Question: I'm seriously confused what could be going wrong.
I'm logged into 'heroku run console' and trying to update a timestamp on my database.
I've run 'User.find(6)' to see that the user has a ':next_click = 2000-01-01...' i don't know why it's that value, but anyway, I do 'User.update 6, {:next_click => Time.utc(2015)}' and it seems to update properly saying '2015-01-01 00:00:00', however when I do another 'User.find(6)' it seems the time has switched back because it's not '2015-01-01 00:00:00'.
I'm really confused why it's not. Any insight?
SEE ATTACHED SCREENSHOT
'''
irb(main):033:0> User.update 6, {:next_click => Time.utc(2015) }
User Load (34.0ms) SELECT "users".* FROM "users" WHERE "users"."id" = $1 LIMIT 1 [["id", 6]]
(1.8ms) BEGIN
(2.2ms) UPDATE "users" SET "next_click" = '2015-01-01 00:00:00.000000', "updated_at" = '2012-05-24 00:13:26.197358' WHERE "users"."id" = 6
(2.2ms) COMMIT
=> #<User id: 6, name: "mazlix", gold: 10, points: 10, next_click: "2015-01-01 00:00:00", created_at: "2012-05-23 23:40:39", updated_at: "2012-05-24 00:13:26">
irb(main):034:0> User.find(6)
User Load (2.4ms) SELECT "users".* FROM "users" WHERE "users"."id" = $1 LIMIT 1 [["id", 6]]
=> #<User id: 6, name: "mazlix", gold: 10, points: 10, next_click: "2000-01-01 00:00:00", created_at: "2012-05-23 23:40:39", updated_at: "2012-05-24 00:13:26">
'''
The same thing happens with 'u = User.find(6)' 'u.next_click = Time.utc(2013)' then 'u.save'
'''
irb(main):001:0> u = User.find(6)
User Load (38.8ms) SELECT "users".* FROM "users" WHERE "users"."id" = $1 LIMIT 1 [["id", 6]]
=> #<User id: 6, name: "mazlix", gold: 10, points: 10, next_click: "2000-01-01 00:00:00", created_at: "2012-05-23 23:40:39", updated_at: "2012-05-24 00:57:28">
irb(main):002:0> u.next_click = Time.utc(2013)
=> 2013-01-01 00:00:00 UTC
irb(main):003:0> u
=> #<User id: 6, name: "mazlix", gold: 10, points: 10, next_click: "2013-01-01 00:00:00", created_at: "2012-05-23 23:40:39", updated_at: "2012-05-24 00:57:28">
irb(main):004:0> u.save
(10.9ms) BEGIN
(3.7ms) UPDATE "users" SET "next_click" = '2013-01-01 00:00:00.000000', "updated_at" = '2012-05-24 03:05:46.059530' WHERE "users"."id" = 6
(2.2ms) COMMIT
=> true
irb(main):005:0> u
=> #<User id: 6, name: "mazlix", gold: 10, points: 10, next_click: "2013-01-01 00:00:00", created_at: "2012-05-23 23:40:39", updated_at: "2012-05-24 03:05:46">
irb(main):006:0> User.find(6)
User Load (33.0ms) SELECT "users".* FROM "users" WHERE "users"."id" = $1 LIMIT 1 [["id", 6]]
=> #<User id: 6, name: "mazlix", gold: 10, points: 10, next_click: "2000-01-01 00:00:00", created_at: "2012-05-23 23:40:39", updated_at: "2012-05-24 03:05:46">
'''
'app/models/user.rb:'
'''
class User < ActiveRecord::Base
attr_accessible :gold, :name, :next_click, :points
end
'''
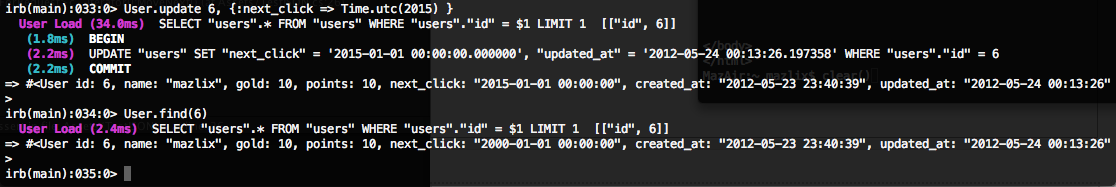
Answer: You've created a time column. Slightly confusingly, even though in ruby 'Time' stores time + date, in the database world the concept of a pure time of day (ie just hours/minutes/seconds) exists and that's what you get when you add a column of type :time to your migration.
Ruby itself doesn't have a class that represents a time without a date so rails uses an instance of 'Time' but ignores the date bit.
If you want a column that stores both time and date, change the column to a :datetime one (you'll still get a 'Time' instance back in most cases.